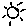
Label: sun